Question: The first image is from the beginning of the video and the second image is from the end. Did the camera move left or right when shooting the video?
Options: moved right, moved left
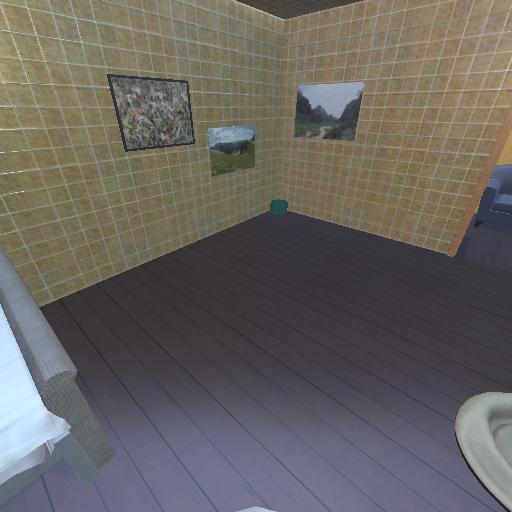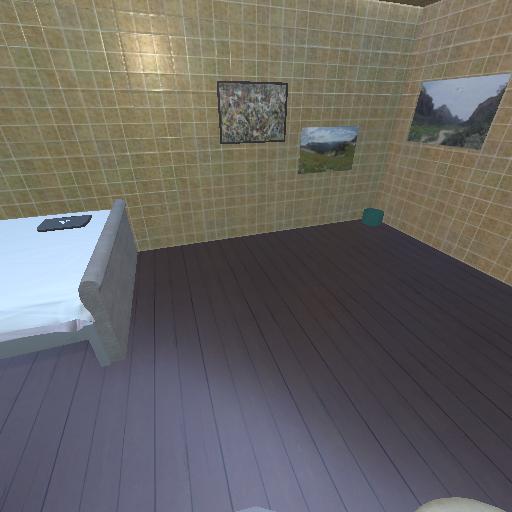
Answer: moved right